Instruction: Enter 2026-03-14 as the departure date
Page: home
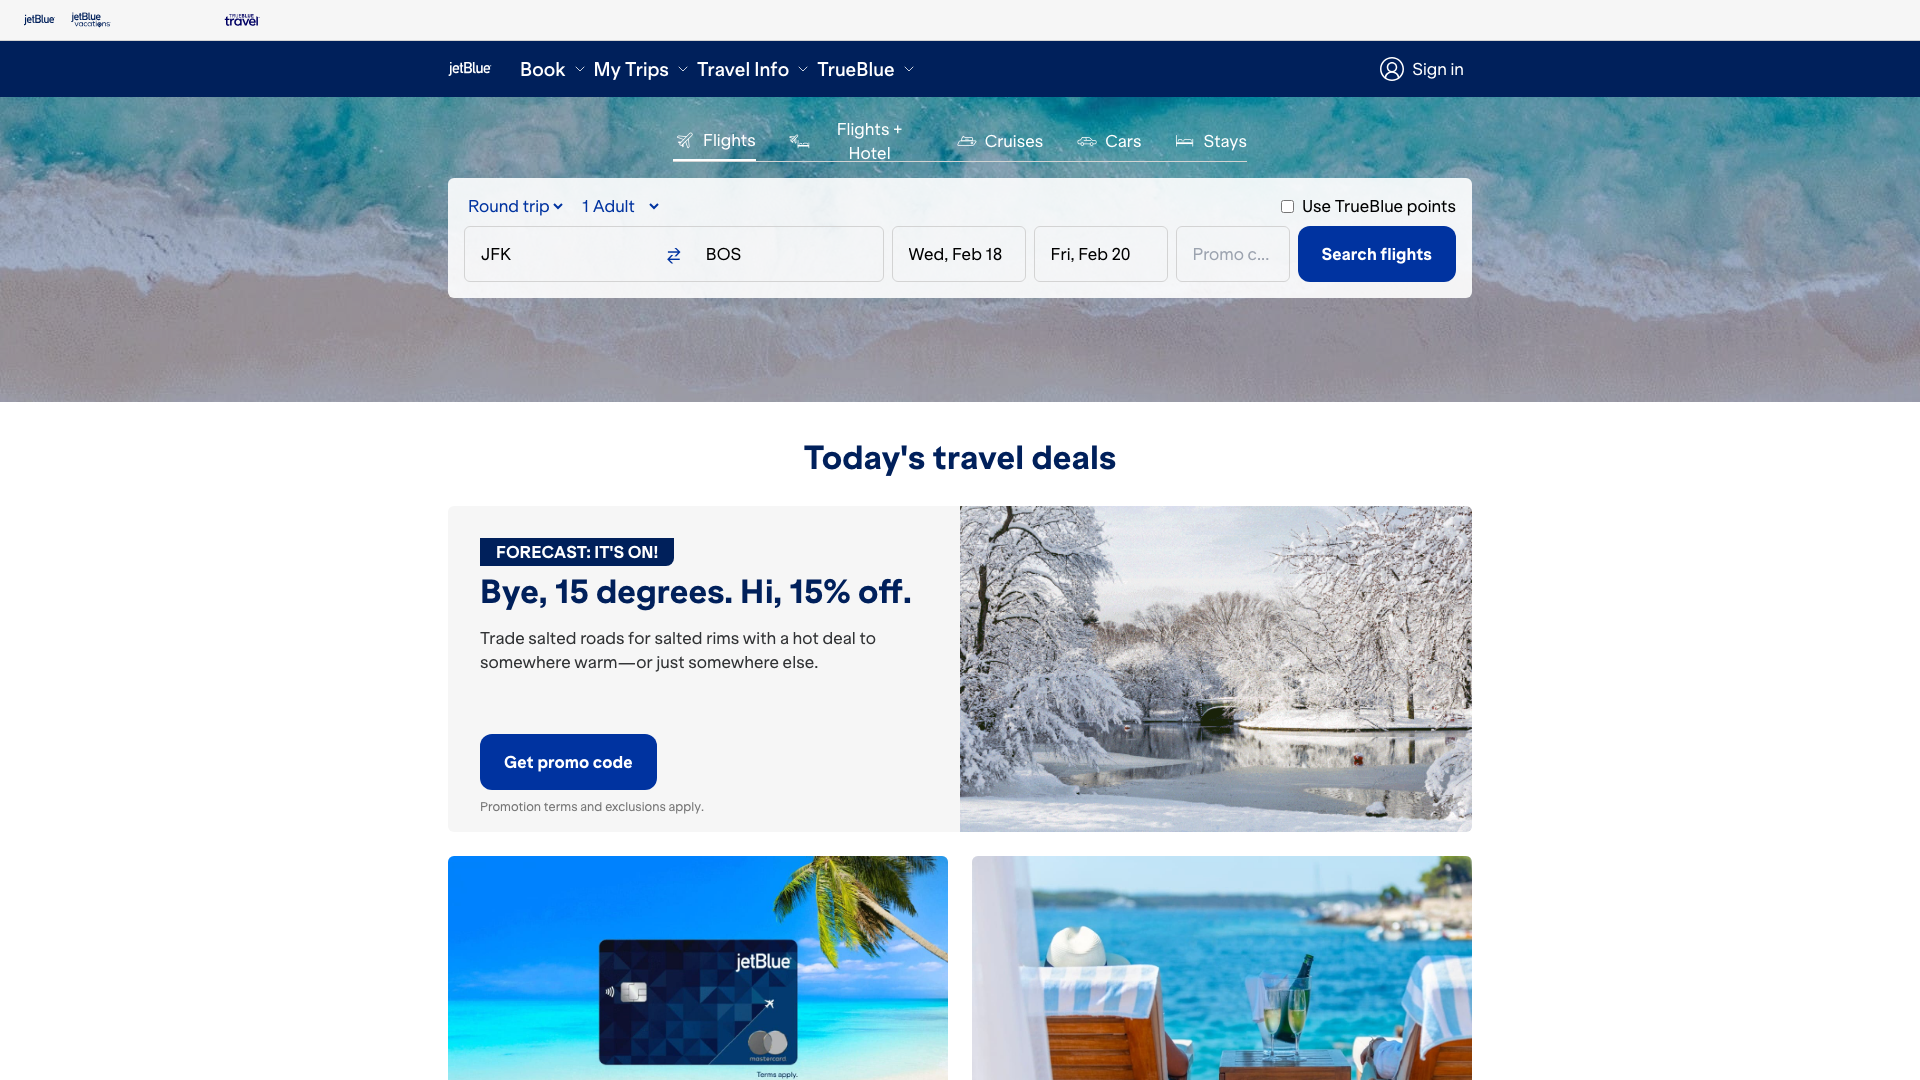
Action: type